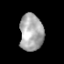
Tissue: prostate
Cell type: T cells
Senescence score: 0.2246
Nuclear area (px): 854
Mean DAPI intensity: 169.953